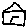
Label: house